Question: So I've hijacked the console function:
'''
var log = Function.prototype.bind.call(console.log, console);
console.log = function (a) {
log.call(console, a);
submitmsg("Log", a);
};
'''
This has the desired effect. However, it also returns "undefined" as an unexpected bonus.
I can't figure out why which leads me to think there is something slightly wrong here.

Hello world is generated by 'log.call(console, a)' as expected
'submitmsg()' is my custom function
This is working exactly how I want. As I said though, I'm slightly concerned that it is also returning "undefined" for reasons I do not understand.
---
The following code was posted by the OP as an answer to the question. The comments on the answer have been moved to the comments on the question.
---
So should the correct code be the following?
'''
var log = Function.prototype.bind.call(console.log, console);
console.log = function (a) {
return log.call(console, a);
submitmsg("Log", a)
};
'''
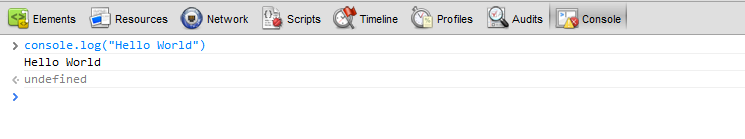
Answer: If I've understood your question correctly, it's because you are not explicitly returning anything from the function. When you don't return a value from a function, it implicitly returns 'undefined'.
For example:
'''
function example() {}
console.log(example()); //undefined
'''
This is defined in the <URL>:
>
1. Let funcCtx be the result of establishing a new execution context for function code using the value of F's [[FormalParameters]] internal property, the passed arguments List args, and the this value as described in 10.4.3.
2. Let result be the result of evaluating the FunctionBody that is the value of F's [[Code]] internal property. If F does not have a [[Code]] internal property or if its value is an empty FunctionBody, then result is (normal, undefined, empty).
3. Exit the execution context funcCtx, restoring the previous execution context.
4. If result.type is throw then throw result.value.
5. If result.type is return then return result.value.
6. Otherwise result.type must be normal. Return undefined.